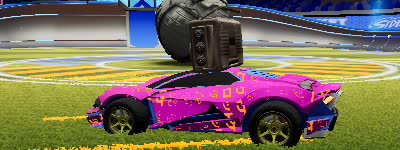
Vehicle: werewolf